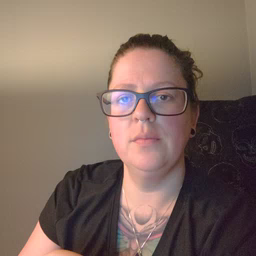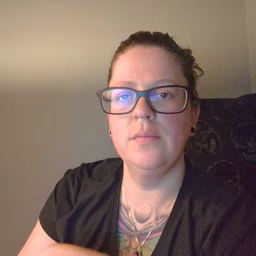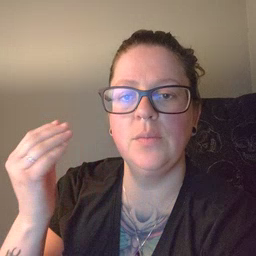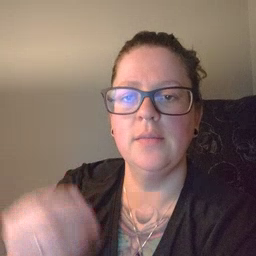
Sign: outside